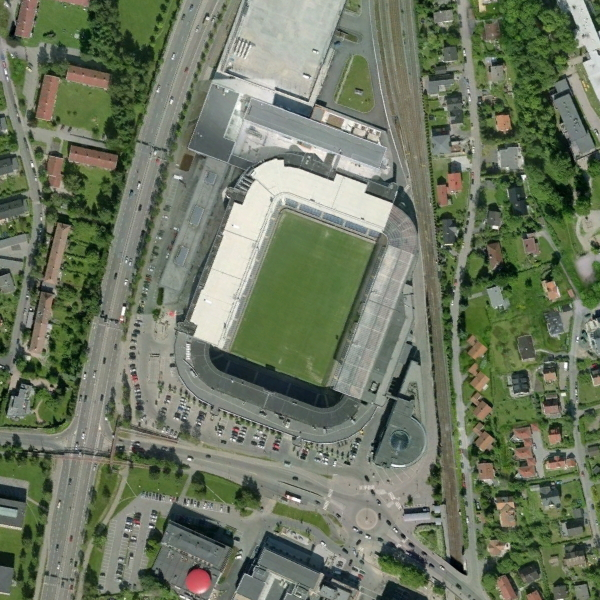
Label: Stadium